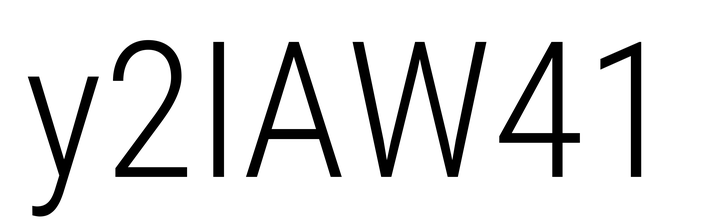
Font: Roboto_Condensed_Light